Interaction volume radius: 10 \u00c5
Interaction volume height: 20 \u00c5
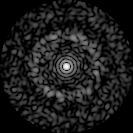
Disorder parameter: 0.8413